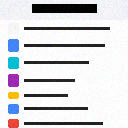
Screen state: on